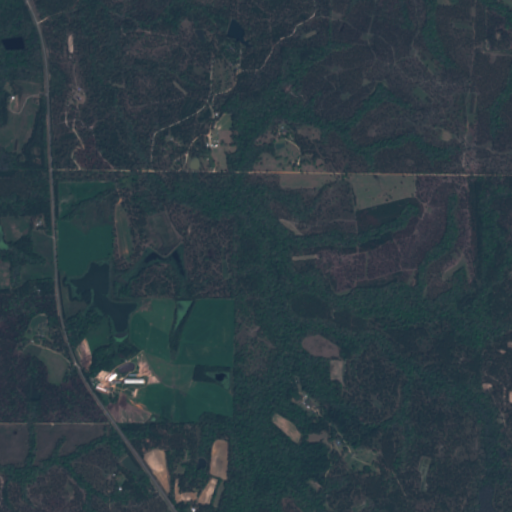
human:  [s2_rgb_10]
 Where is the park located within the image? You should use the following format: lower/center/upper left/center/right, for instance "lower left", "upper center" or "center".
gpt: The park is located in the upper left of the image.
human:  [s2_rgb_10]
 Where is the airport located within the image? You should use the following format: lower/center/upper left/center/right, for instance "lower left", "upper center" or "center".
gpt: There is no airport in the image.